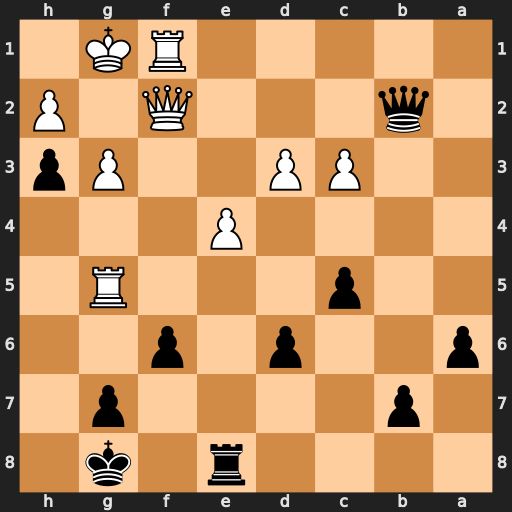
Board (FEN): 4r1k1/1p4p1/p2p1p2/2p3R1/4P3/2PP2Pp/1q3Q1P/5RK1
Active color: b
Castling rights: -
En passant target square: -
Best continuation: Qxf2+ Kxf2 fxg5